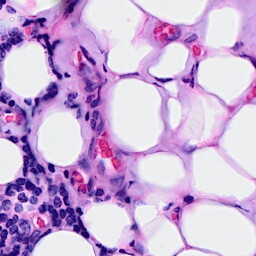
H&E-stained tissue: Breast